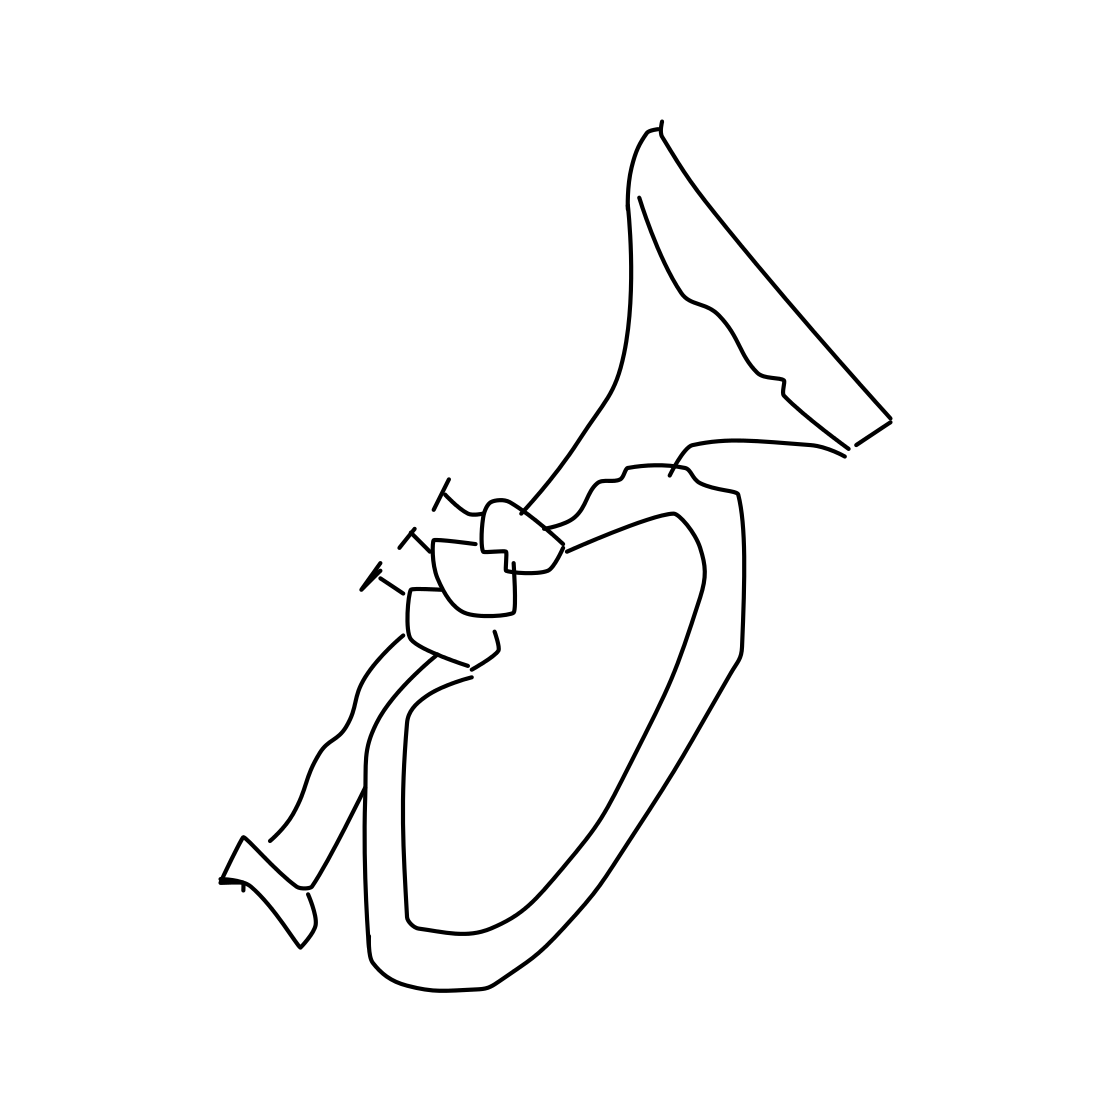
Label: trumpet